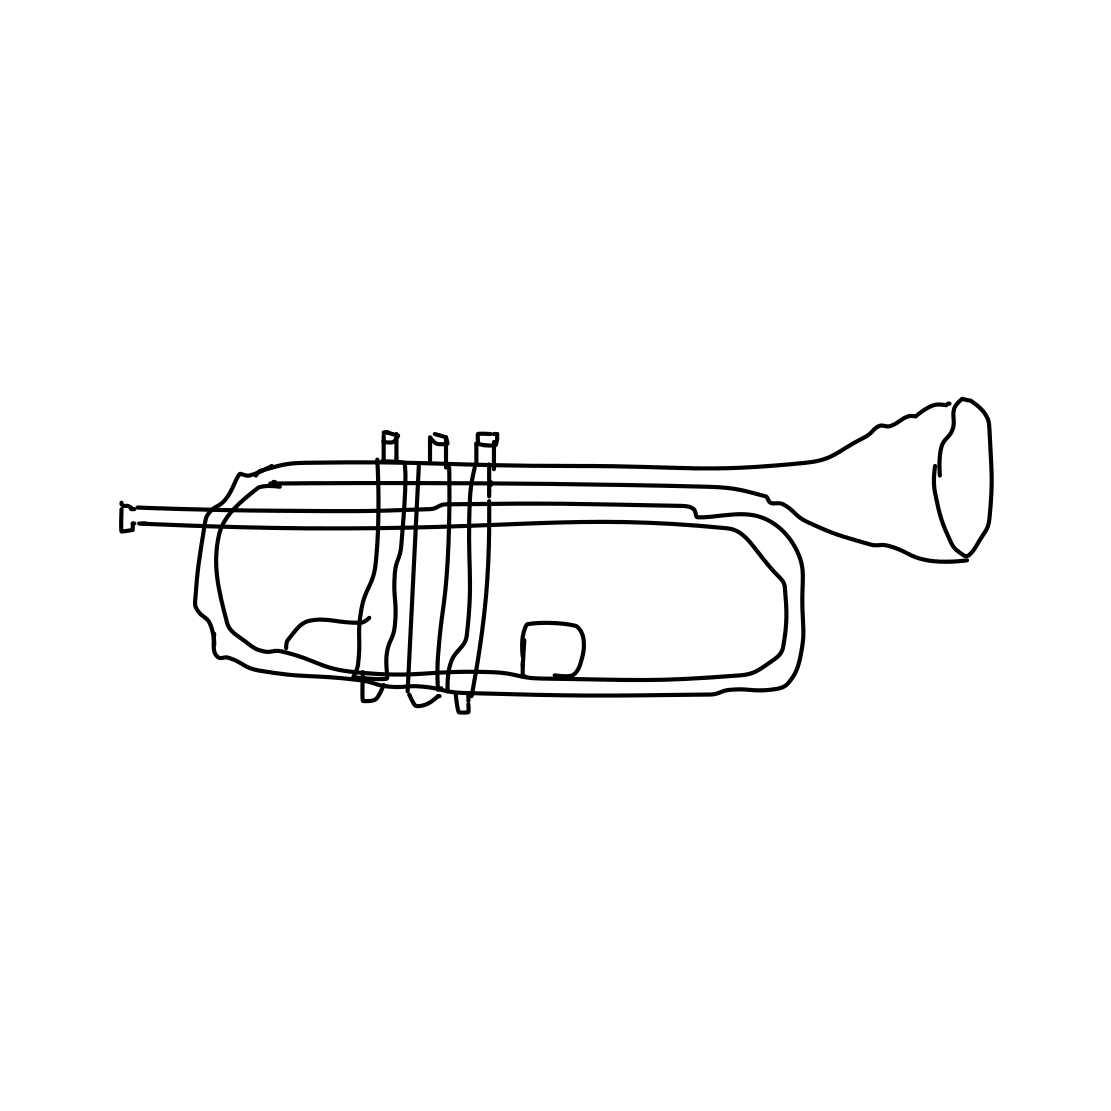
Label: trumpet